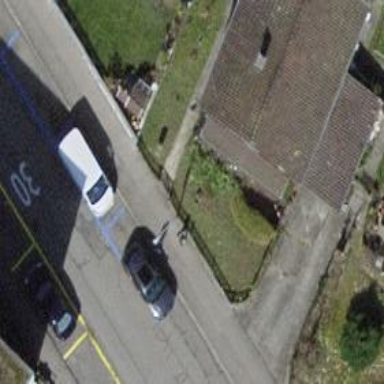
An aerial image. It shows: Asphalt sidewalk along the footway.